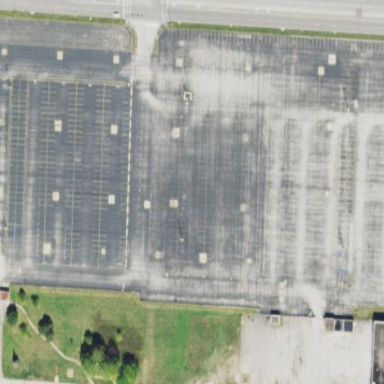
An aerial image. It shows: Parking area with surface.